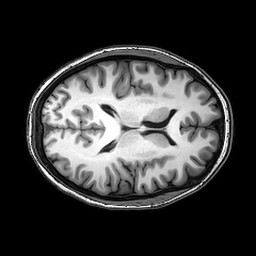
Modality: T1w
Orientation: axial
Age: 25
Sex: female
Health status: healthy
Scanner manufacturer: philips
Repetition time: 0.008153 s
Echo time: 0.00374 s